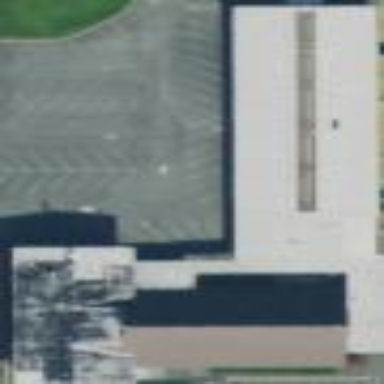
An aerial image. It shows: School building.